Question: I'm writing a Chrome extension and I need to know when its badge icon was shift-clicked:

PS. My extension shows a pop-up window upon a regular click on the badge:
'''
"browser_action": {
"default_icon": {
"19": "images/icon19.png",
"38": "images/icon38.png"
},
"default_title": "__MSG_main_title__",
"default_popup": "popup.html"
},
'''
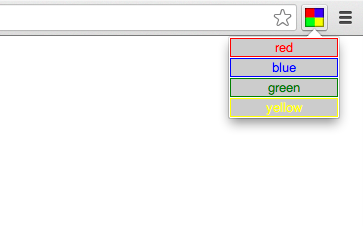
Answer: In short, you can't.
Slightly longer, there is an active feature request for that: <URL>